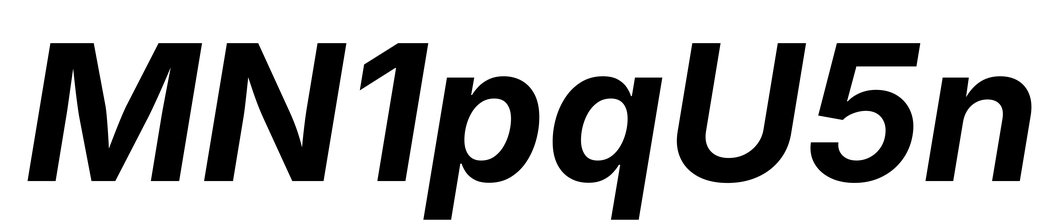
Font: Inter-Italic_Bold_Italic